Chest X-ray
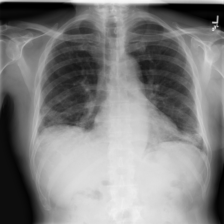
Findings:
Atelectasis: negative
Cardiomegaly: negative
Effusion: negative
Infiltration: negative
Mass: negative
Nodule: negative
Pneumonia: negative
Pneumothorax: negative
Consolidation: negative
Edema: negative
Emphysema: negative
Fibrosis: negative
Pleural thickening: negative
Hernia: negative